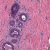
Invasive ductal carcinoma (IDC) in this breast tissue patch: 0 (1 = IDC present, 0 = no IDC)